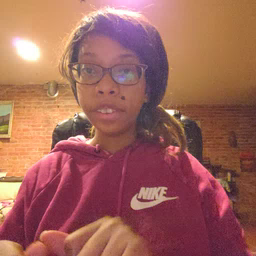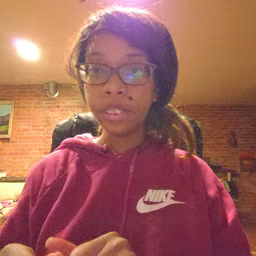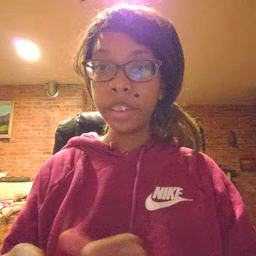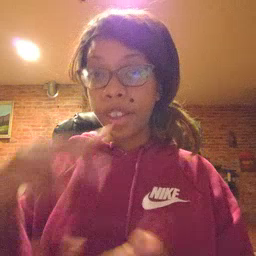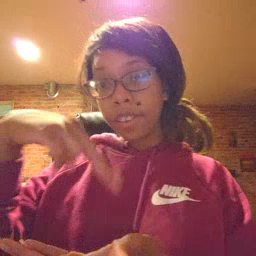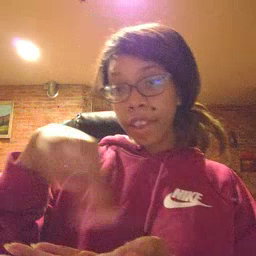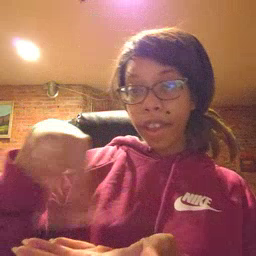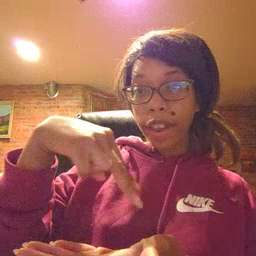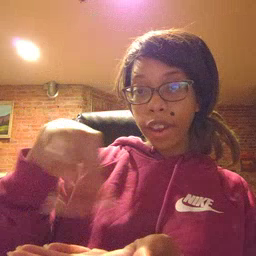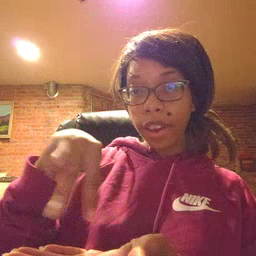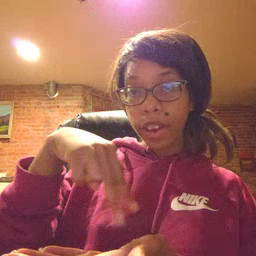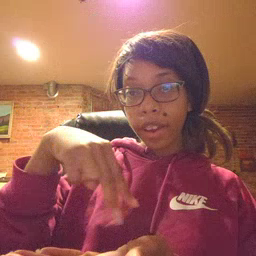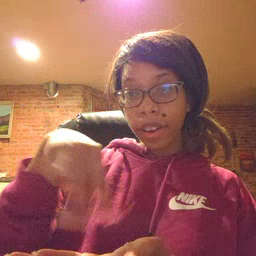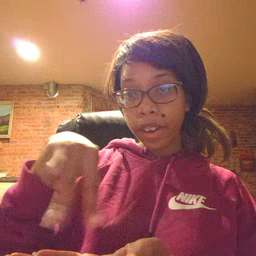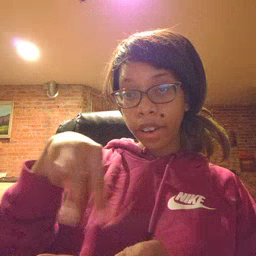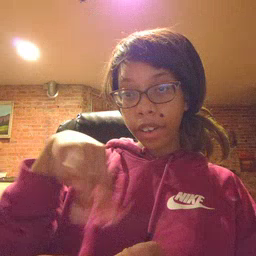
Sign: dance